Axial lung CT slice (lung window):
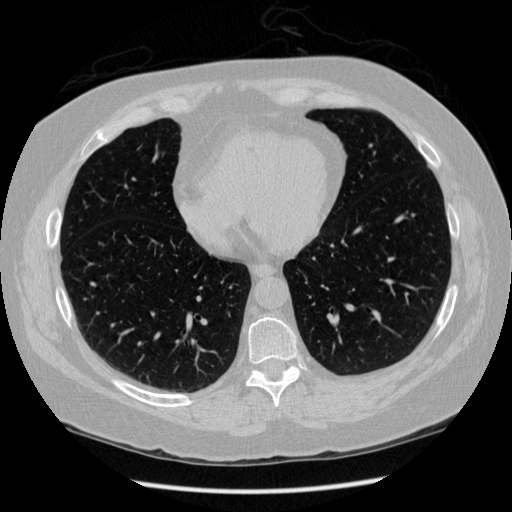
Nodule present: no